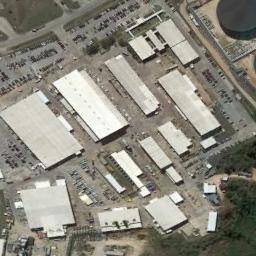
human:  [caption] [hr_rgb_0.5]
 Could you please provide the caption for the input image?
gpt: Houses in industrial areas have different roofs .

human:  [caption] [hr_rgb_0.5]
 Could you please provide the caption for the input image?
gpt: The industrial area has lots of industrial equipment and some white workshops and a forest is next to the industrial area .

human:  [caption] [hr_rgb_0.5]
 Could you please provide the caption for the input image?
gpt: In an industrial area, There are factories and roads, There are planned parking lots, Items are parked, And there is good greening .

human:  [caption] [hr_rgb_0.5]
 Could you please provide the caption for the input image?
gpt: There are numerous houses of different shapes and sizes in the industrial zone .

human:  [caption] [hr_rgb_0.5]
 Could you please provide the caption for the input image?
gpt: There are some white buildings and green trees on the industrial area .